Question: >
<URL>
I have a UIViewController with a xib with a View and a UISwipeGestureRecognizer. When I run in an iOS 6 simulator everything works as intended.
When I run in an iOS 4.3 simulator and attempt to access the viewController.view which causes the xib to be loaded for the first time, then I get this error message:
'''
-[UISwipeGestureRecognizer initWithCoder:]: unrecognized selector sent to instance 0x7385340
'''
Switch back to iOS6, loads no problem. iOS 4.3, crash.
This is my IBOutlet definition for the gesture recognizer I'm creating in that xib:
'''
@property (strong, nonatomic) IBOutlet UISwipeGestureRecognizer *gestureRecognizerSwipeClosed;
'''

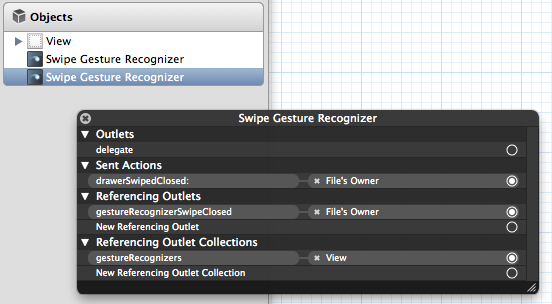
Answer: This was already answered: <URL>.
I don't know the exact version when UIGestureRecognizers were added to Interface Builder. But it seems that it is not supported in iOS 4.3.
Any object loaded from a nib is initialized with 'initWithCoder:'. So in iOS 4.3 there is no such method to initialize the gesture.
What you can do though is create the gestures programmatically, this will work in iOS 4.3.